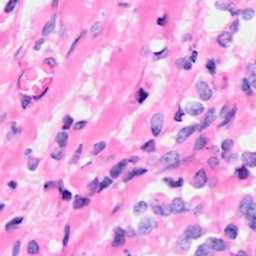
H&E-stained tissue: Breast